Question: I need to display JList with custom JPanel components called 'Item'. These components have unique identification 'name'. They may be dynamically added to the JList, or just updated (if already exist). I try the following implementation, but it produces just an empty JList. Please advise.

'''
class Item extends JPanel {
JLabel name = new JLabel(" ");
JLabel col1 = new JLabel(" ");
JLabel col2 = new JLabel(" ");
Item(){
setMinimumSize(new Dimension(100, 20));
setLayout(new BorderLayout());
add(name, BorderLayout.WEST);
add(col1, BorderLayout.CENTER);
add(col2, BorderLayout.EAST);
}
}
public class Test_List extends JFrame {
private final JList list = new JList(new Item[0]);
HashMap<String, Item> map = new HashMap<String, Item>();
Test_List(){
setTitle("Test JList");
setLayout(new BorderLayout());
add(new JScrollPane(list), BorderLayout.CENTER);
pack();
}
public void update_item(String name, String s1, String s2){
Item item = map.get(name);
if (item == null){ // add new
item = new Item();
item.name.setText(name);
map.put(name, item);
list.add(item);
}
item.col1.setText(s1);
item.col2.setText(s2);
}
public static void main(String s[]) {
final Test_List frame = new Test_List();
frame.setDefaultCloseOperation(JFrame.EXIT_ON_CLOSE);
SwingUtilities.invokeLater(new Runnable() {
@Override
public void run() {
frame.setVisible(true);
}
});
frame.update_item("A", "a", "aa"); // add new item
frame.update_item("B", "b", "bb"); // add new item
frame.update_item("A", "aa", "a"); // update existing item
}
}
'''
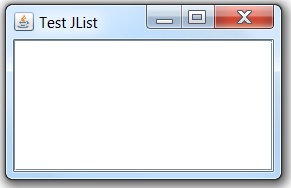
Answer: A model is responsible for modeling data, it should NEVER contain UI specific information, as the model shouldn't care how it is to be displayed, it is responsible for transforming the data so it confirms to the view/model contract, in this case the 'ListModel' contract.
Start by taking a look at <URL>

'''
import java.awt.BorderLayout;
import java.awt.Color;
import java.awt.Component;
import java.awt.Dimension;
import java.awt.EventQueue;
import javax.swing.DefaultListModel;
import javax.swing.JFrame;
import javax.swing.JLabel;
import javax.swing.JList;
import javax.swing.JPanel;
import javax.swing.JScrollPane;
import javax.swing.ListCellRenderer;
import javax.swing.UIManager;
import javax.swing.UnsupportedLookAndFeelException;
import javax.swing.border.Border;
import javax.swing.border.EmptyBorder;
public class TestListCellRenderer {
public static void main(String[] args) {
new TestListCellRenderer();
}
public TestListCellRenderer() {
EventQueue.invokeLater(new Runnable() {
@Override
public void run() {
try {
UIManager.setLookAndFeel(UIManager.getSystemLookAndFeelClassName());
} catch (ClassNotFoundException | InstantiationException | IllegalAccessException | UnsupportedLookAndFeelException ex) {
ex.printStackTrace();
}
DefaultListModel model = new DefaultListModel();
model.addElement(new Item("A", "a", "aa"));
model.addElement(new Item("B", "b", "bb"));
model.addElement(new Item("C", "c", "cc"));
model.addElement(new Item("D", "d", "dd"));
JList list = new JList(model);
list.setCellRenderer(new ItemCellRenderer());
JFrame frame = new JFrame("Testing");
frame.setDefaultCloseOperation(JFrame.EXIT_ON_CLOSE);
frame.add(new JScrollPane(list));
frame.pack();
frame.setLocationRelativeTo(null);
frame.setVisible(true);
}
});
}
public static class Item {
private String name;
private String col1;
private String col2;
public Item(String name, String col1, String col2) {
this.name = name;
this.col1 = col1;
this.col2 = col2;
}
public String getCol1() {
return col1;
}
public String getCol2() {
return col2;
}
public String getName() {
return name;
}
}
public static class ItemCellRenderer extends JPanel implements ListCellRenderer<Item>{
private static final Border SAFE_NO_FOCUS_BORDER = new EmptyBorder(1, 1, 1, 1);
private static final Border DEFAULT_NO_FOCUS_BORDER = new EmptyBorder(1, 1, 1, 1);
protected static Border noFocusBorder = DEFAULT_NO_FOCUS_BORDER;
JLabel name = new JLabel(" ");
JLabel col1 = new JLabel(" ");
JLabel col2 = new JLabel(" ");
public ItemCellRenderer() {
setLayout(new BorderLayout());
add(name, BorderLayout.WEST);
add(col1, BorderLayout.CENTER);
add(col2, BorderLayout.EAST);
}
@Override
public Dimension getMinimumSize() {
return new Dimension(100, 20);
}
@Override
public Dimension getPreferredSize() {
return getMinimumSize();
}
protected Border getNoFocusBorder() {
Border border = UIManager.getBorder("List.cellNoFocusBorder");
if (System.getSecurityManager() != null) {
if (border != null) return border;
return SAFE_NO_FOCUS_BORDER;
} else {
if (border != null &&
(noFocusBorder == null ||
noFocusBorder == DEFAULT_NO_FOCUS_BORDER)) {
return border;
}
return noFocusBorder;
}
}
@Override
public Component getListCellRendererComponent(JList<? extends Item> list, Item value, int index, boolean isSelected, boolean cellHasFocus) {
setComponentOrientation(list.getComponentOrientation());
Color bg = null;
Color fg = null;
JList.DropLocation dropLocation = list.getDropLocation();
if (dropLocation != null
&& !dropLocation.isInsert()
&& dropLocation.getIndex() == index) {
bg = UIManager.getColor("List.dropCellBackground");
fg = UIManager.getColor("List.dropCellForeground");
isSelected = true;
}
if (isSelected) {
setBackground(bg == null ? list.getSelectionBackground() : bg);
setForeground(fg == null ? list.getSelectionForeground() : fg);
} else {
setBackground(list.getBackground());
setForeground(list.getForeground());
}
name.setText(value.getName());
col1.setText(value.getCol1());
col2.setText(value.getCol2());
name.setForeground(getForeground());
col1.setForeground(getForeground());
col2.setForeground(getForeground());
setEnabled(list.isEnabled());
name.setFont(list.getFont());
col1.setFont(list.getFont());
col2.setFont(list.getFont());
Border border = null;
if (cellHasFocus) {
if (isSelected) {
border = UIManager.getBorder("List.focusSelectedCellHighlightBorder");
}
if (border == null) {
border = UIManager.getBorder("List.focusCellHighlightBorder");
}
} else {
border = getNoFocusBorder();
}
setBorder(border);
return this;
}
}
}
'''
Having said all that, I think you would be better off with a using a 'JTable', see <URL>